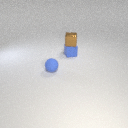
small brown metal cube above small blue rubber cube